Field crop: maize
Growth stage: 2
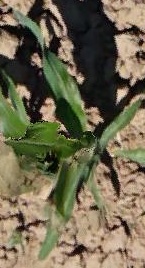
Species: maize